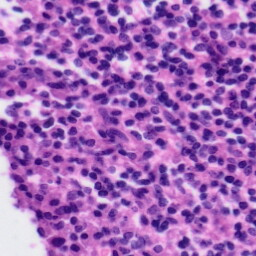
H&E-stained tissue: Tonsil